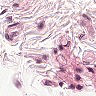
Metastatic tissue present: no